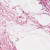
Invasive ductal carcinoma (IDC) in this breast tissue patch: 0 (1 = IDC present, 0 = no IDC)